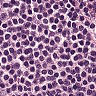
Metastatic tissue present: no